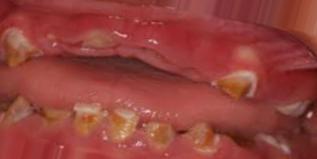
Condition: Caries